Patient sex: M
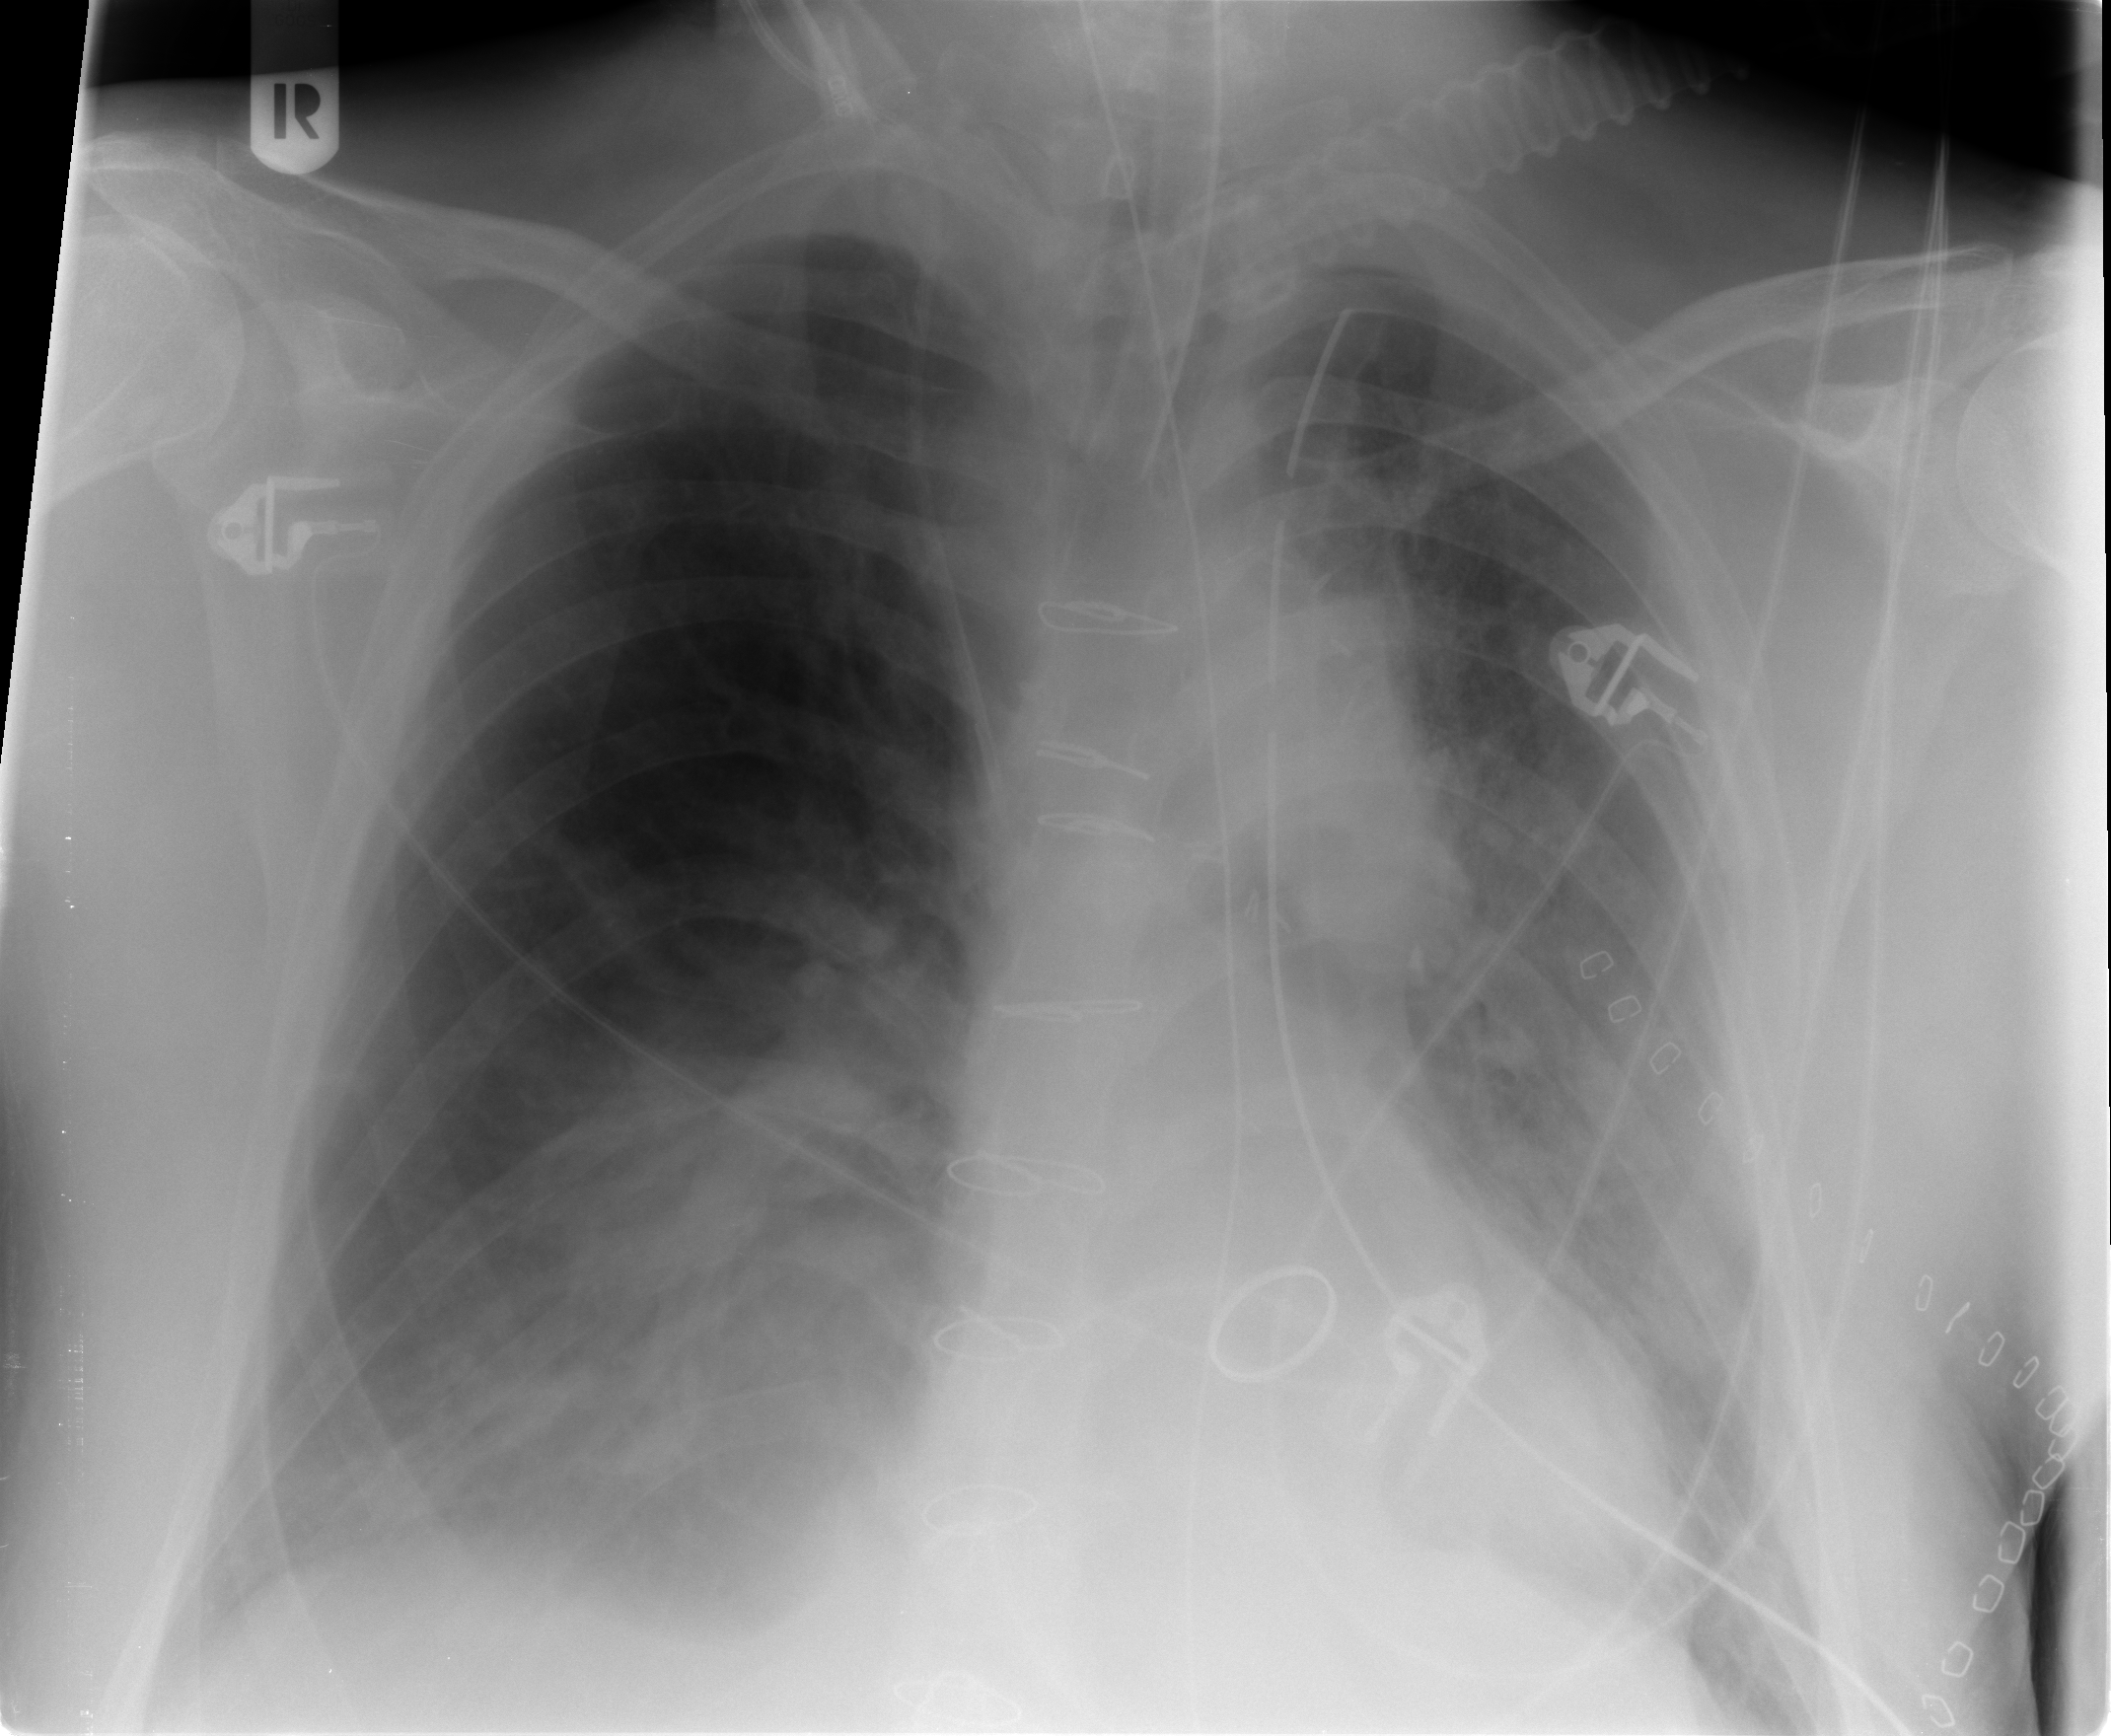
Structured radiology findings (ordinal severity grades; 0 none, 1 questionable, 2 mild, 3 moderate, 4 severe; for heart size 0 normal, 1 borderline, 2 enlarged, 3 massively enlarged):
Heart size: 0
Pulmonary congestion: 0
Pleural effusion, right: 2
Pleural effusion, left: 2
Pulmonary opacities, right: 1
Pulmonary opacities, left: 1
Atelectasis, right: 3
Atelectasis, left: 3